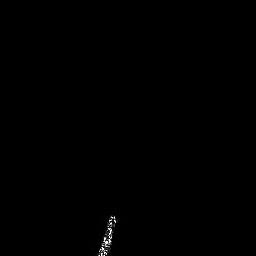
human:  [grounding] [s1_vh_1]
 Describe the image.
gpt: In the satellite image, there is  <ref>1 medium ship </ref> <box>[[36, 81, 45, 99, 0]]</box> located at bottom.